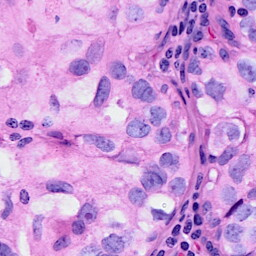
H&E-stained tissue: Breast